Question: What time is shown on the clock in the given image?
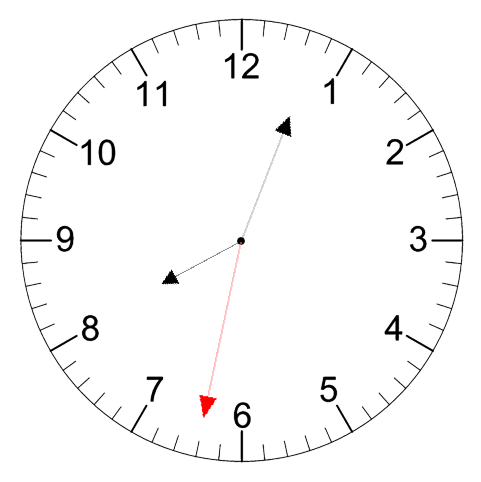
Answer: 08:03:32